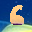
Label: 6